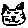
Label: cat